Question: I am creating html tab and I very difficult to remove border between tab header and container. Please give me some advice.
Thanks
==============================This is CSS====================================
'''
.container{
width: 100%;
margin: 0 auto;
}
ul.tabs{
margin: 0px;
padding: 0px;
list-style: none;
}
ul.tabs li{
background: none;
color: #222;
display: inline-block;
padding: 10px 15px;
cursor: pointer;
}
.tab-content{
display: none;
background: #f2f2f2;
border-left: thin solid black;
border-top: thin solid black;
border-right: thin solid black;
border-bottom: thin solid black;
padding: 15px;
}
ul.tabs li.current{
background: #f2f2f2;
border-left: thin solid black;
border-top: thin solid black;
border-right: thin solid black;
color: #222;
}
.tab-content.current{
display: inherit;
}
'''
========================This is HTML===============================
'''
<div class="container">
<ul class="tabs">
<li class="tab-link current" data-tab="tab-1">Tab1</li>
<li class="tab-link" data-tab="tab-2">Tab2</li>
<li class="tab-link" data-tab="tab-3">Tab3</li>
</ul>
<div id="tab-1" class="tab-content current">
Tab 1
</div>
<div id="tab-2" class="tab-content">
Tab 2
</div>
<div id="tab-3" class="tab-content">
Tab 3
</div>
</div>
'''
And also use JQuery library 1.7.
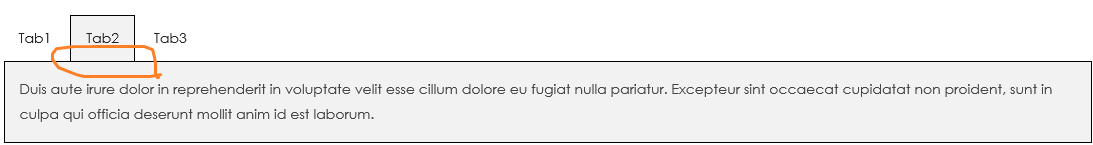
Answer: Just add 'bottom: -1px' to current tab (& set position relative). Since the tabs have shifted, there could be an alignment issue visible (depending on your css). See this answer that shifts all tabs down by 1px & uses z-index for hiding inactive tabs behind (<URL>
'''
.container{
width: 100%;
margin: 0 auto;
}
ul.tabs{
margin: 0px;
padding: 0px;
list-style: none;
position: relative;
bottom: -1px;
}
ul.tabs li{
background: none;
color: #222;
display: inline-block;
padding: 10px 15px;
cursor: pointer;
}
.tab-content{
display: none;
background: #f2f2f2;
border-left: thin solid black;
border-top: thin solid black;
border-right: thin solid black;
border-bottom: thin solid black;
padding: 15px;
}
ul.tabs li.current{
background: #f2f2f2;
border-left: thin solid black;
border-top: thin solid black;
border-right: thin solid black;
color: #222;
}
.tab-content.current{
display: inherit;
}
'''
'''
<div class="container">
<ul class="tabs">
<li class="tab-link current" data-tab="tab-1">Tab1</li>
<li class="tab-link" data-tab="tab-2">Tab2</li>
<li class="tab-link" data-tab="tab-3">Tab3</li>
</ul>
<div id="tab-1" class="tab-content current">
Tab 1
</div>
<div id="tab-2" class="tab-content">
Tab 2
</div>
<div id="tab-3" class="tab-content">
Tab 3
</div>
</div>
'''